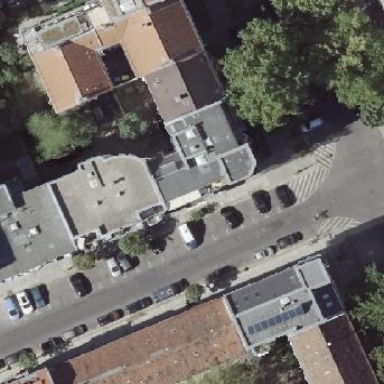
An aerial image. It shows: Street-side parking with parallel orientation.